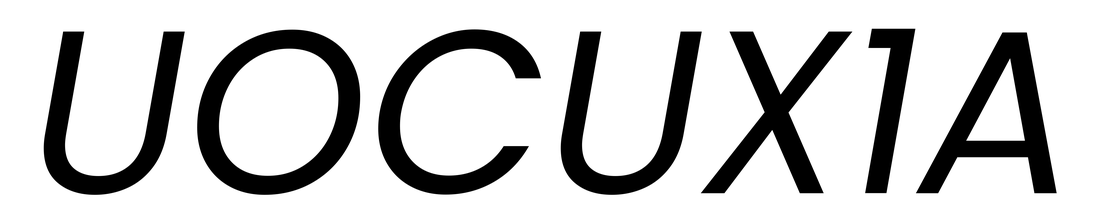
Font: Poppins-Italic